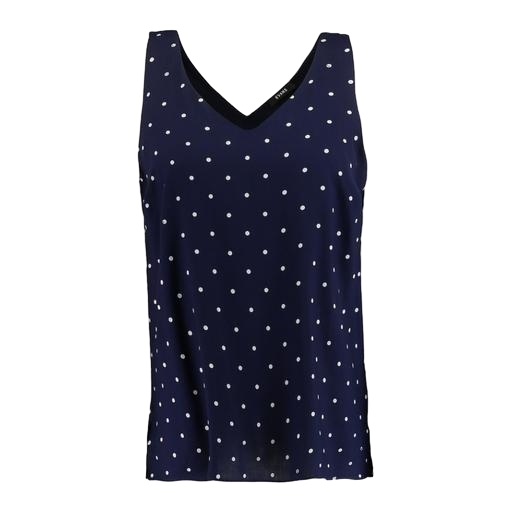
navy spot pleat front top, blue polka-dot top, blue printed v-neck top only macy, white background